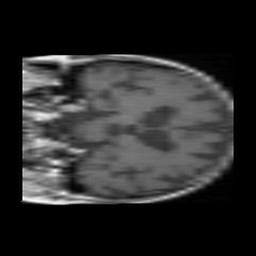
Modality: T1w
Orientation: coronal
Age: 85
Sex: male
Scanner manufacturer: philips
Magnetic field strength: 1.5 T
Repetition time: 0.55 s
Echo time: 0.015 s